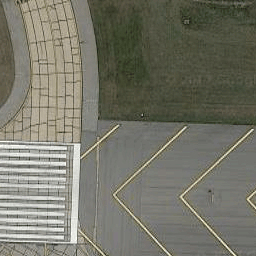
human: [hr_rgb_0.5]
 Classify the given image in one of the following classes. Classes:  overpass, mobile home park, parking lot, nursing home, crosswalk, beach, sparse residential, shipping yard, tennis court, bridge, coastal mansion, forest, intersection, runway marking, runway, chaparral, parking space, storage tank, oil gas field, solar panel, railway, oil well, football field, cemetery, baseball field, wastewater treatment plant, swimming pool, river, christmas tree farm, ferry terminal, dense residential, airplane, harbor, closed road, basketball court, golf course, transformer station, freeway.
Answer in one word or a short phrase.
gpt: runway